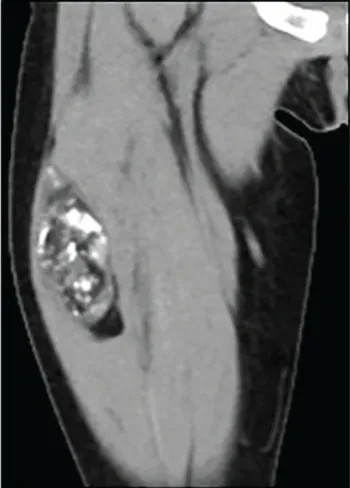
Radiological findings. Computed tomography [(B), coronal view] revealed a heterogeneous soft tissue mass with fat attenuation that included nodular ossifications.
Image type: radiology (ct)